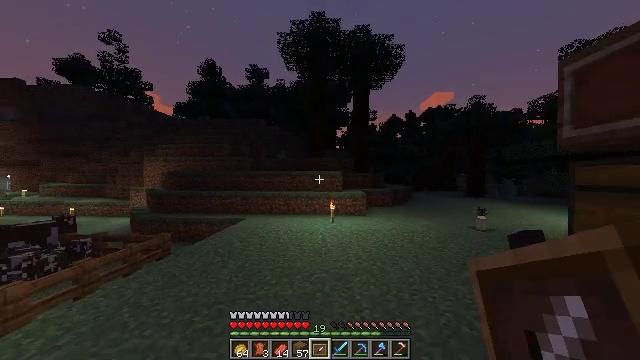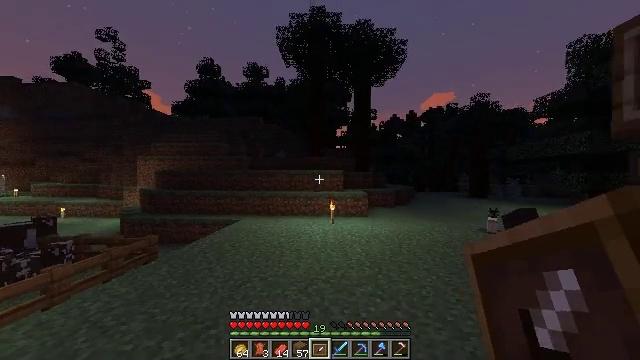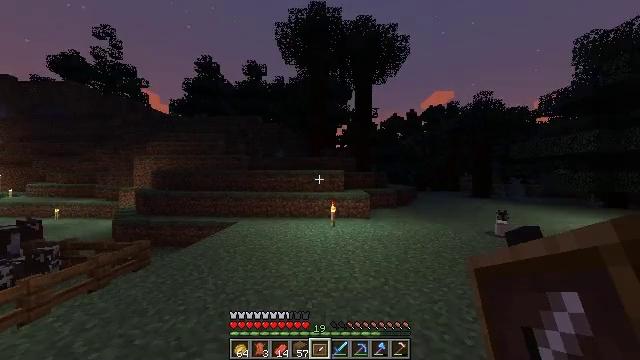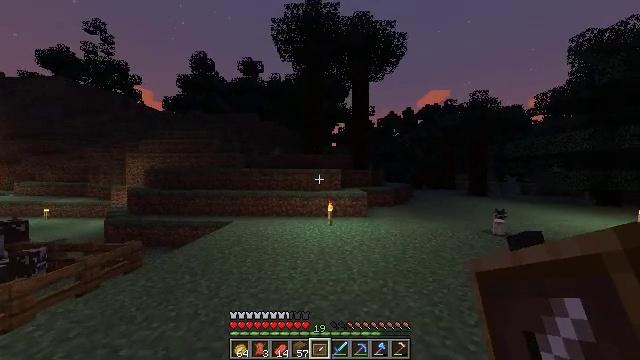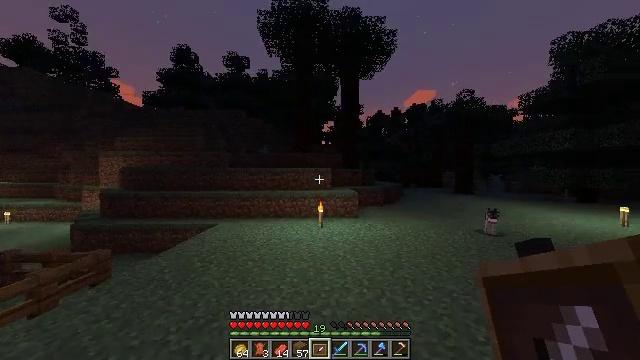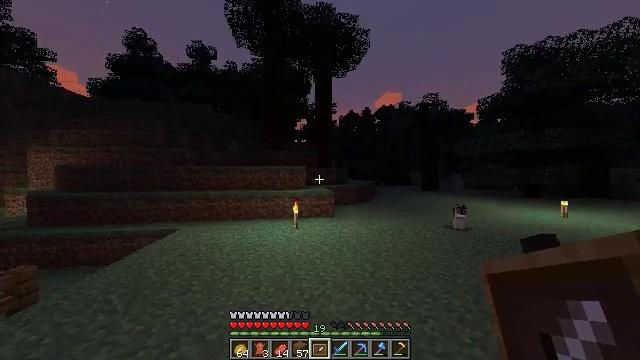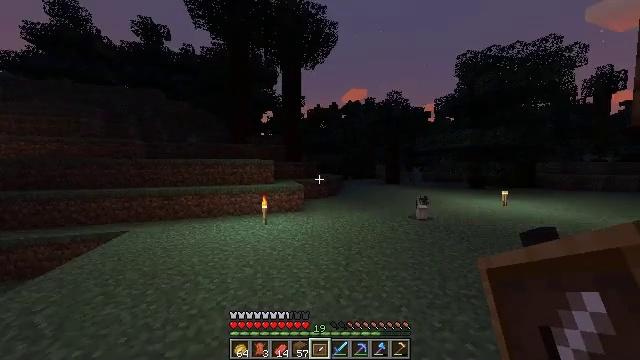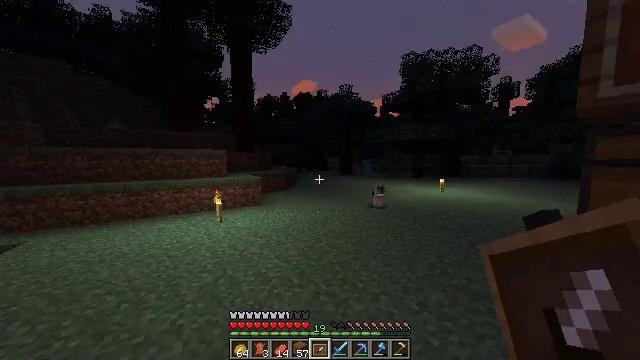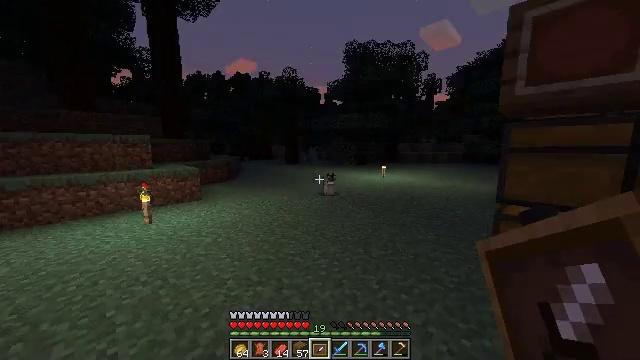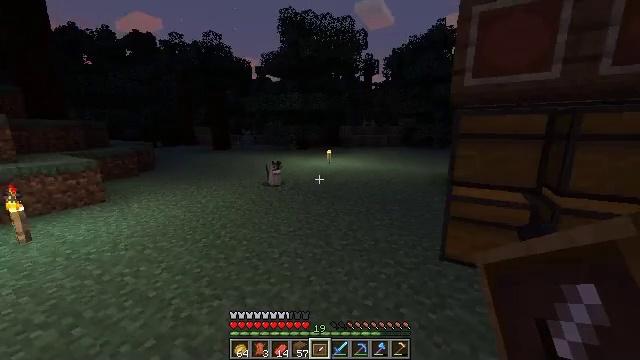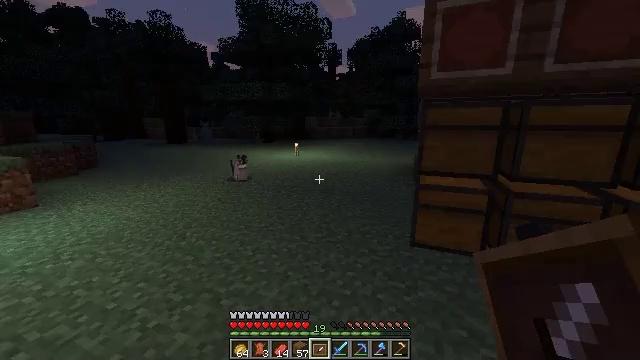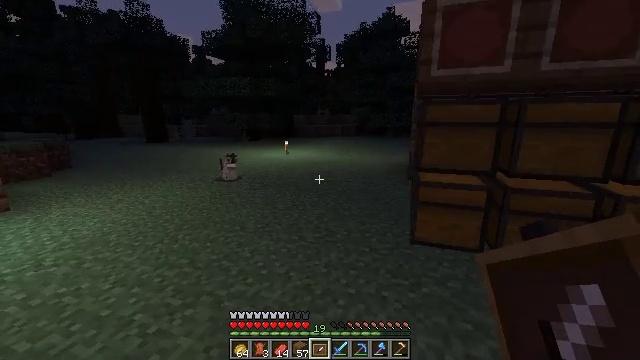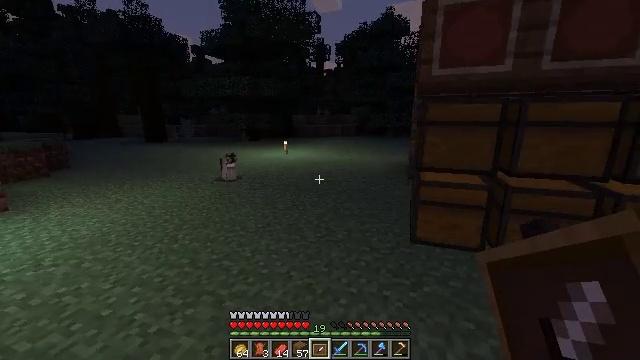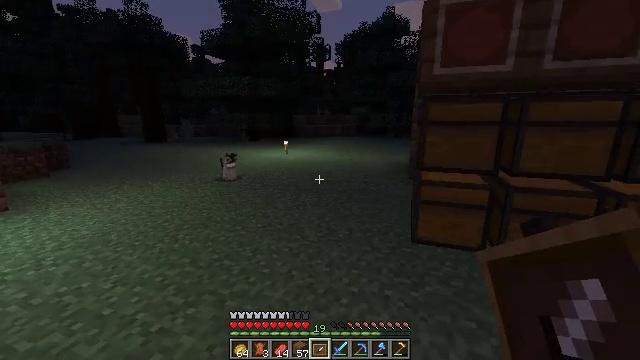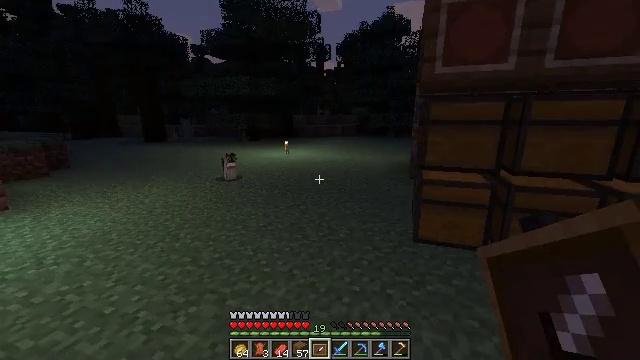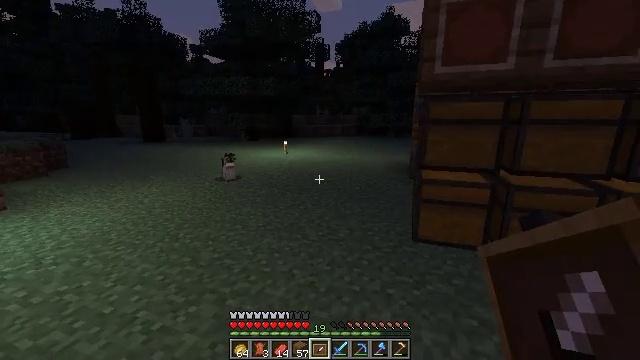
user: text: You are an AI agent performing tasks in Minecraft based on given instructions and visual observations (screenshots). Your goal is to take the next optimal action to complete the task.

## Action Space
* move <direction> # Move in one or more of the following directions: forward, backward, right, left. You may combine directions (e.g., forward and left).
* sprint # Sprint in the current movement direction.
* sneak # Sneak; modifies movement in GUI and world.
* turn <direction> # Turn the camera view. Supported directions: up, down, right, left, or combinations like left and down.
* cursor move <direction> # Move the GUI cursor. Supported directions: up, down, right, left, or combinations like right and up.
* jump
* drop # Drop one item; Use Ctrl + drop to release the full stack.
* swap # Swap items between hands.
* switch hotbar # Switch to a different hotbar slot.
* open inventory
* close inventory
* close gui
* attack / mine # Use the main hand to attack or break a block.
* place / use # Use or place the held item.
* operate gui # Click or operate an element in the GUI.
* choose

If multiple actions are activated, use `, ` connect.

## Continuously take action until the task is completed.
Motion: motion action
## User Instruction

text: Harvest carrots from the farmland.
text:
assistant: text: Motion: move forward, sprint
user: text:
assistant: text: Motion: move forward
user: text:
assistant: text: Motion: move forward
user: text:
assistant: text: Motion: move forward, turn right
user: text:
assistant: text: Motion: move forward and move left, turn right
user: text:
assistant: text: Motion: move forward and move left, turn right and down
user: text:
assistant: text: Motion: move left, turn right and down
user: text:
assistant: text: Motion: move left, turn right and down
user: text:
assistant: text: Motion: move left, turn right and down
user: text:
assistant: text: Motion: turn right and down
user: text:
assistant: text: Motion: turn right
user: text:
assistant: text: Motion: no_op
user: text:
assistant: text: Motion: no_op
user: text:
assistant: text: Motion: no_op
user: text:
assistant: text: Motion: no_op
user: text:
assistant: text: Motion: no_op
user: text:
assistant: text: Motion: open inventory
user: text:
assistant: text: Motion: open inventory
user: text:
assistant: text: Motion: open inventory
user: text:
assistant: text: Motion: no_op
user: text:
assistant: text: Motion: no_op
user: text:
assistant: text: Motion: no_op
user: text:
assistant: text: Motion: no_op
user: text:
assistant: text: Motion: no_op
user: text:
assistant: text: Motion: no_op
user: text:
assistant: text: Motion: no_op
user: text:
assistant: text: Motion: no_op
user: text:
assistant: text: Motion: no_op
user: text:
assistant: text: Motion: no_op
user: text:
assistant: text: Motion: no_op